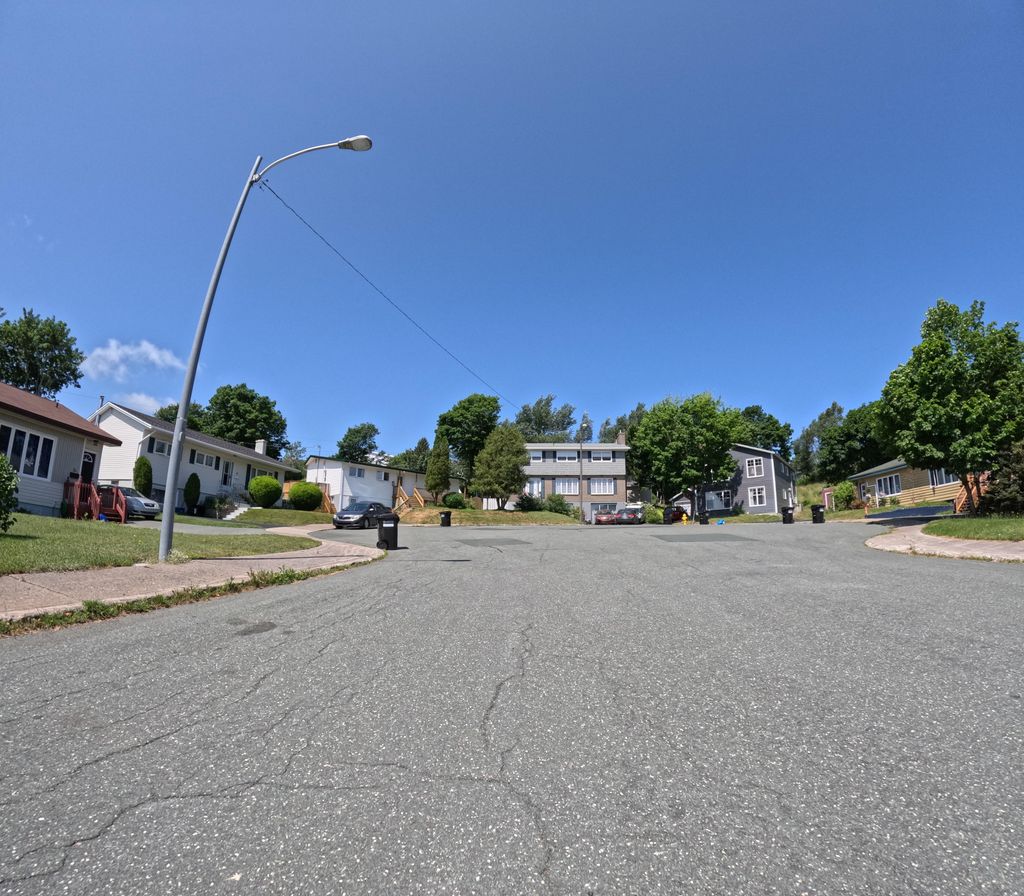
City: st_johns